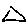
Label: triangle